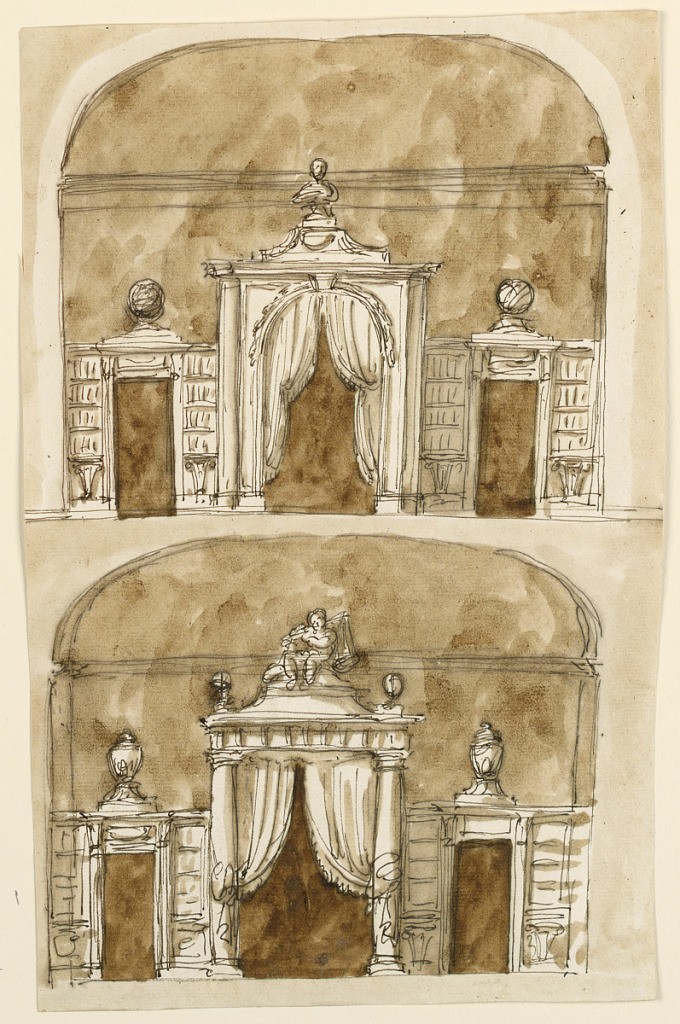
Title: Designs for Bedroom Alcove Walls
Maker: Giuseppe Barberi, Italian, 1746–1809
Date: ca. 1790
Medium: Pen and brown ink, brush and brown wash on off-white laid paper
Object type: Drawing
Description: The alcove has the shape of a broad niche with a spherical ceiling above the entablature. A main entrance and two lateral secondary ones are suggested. Above: a variation of -1604 below. The arch is framed by moldings and by panels, framed outwards by moldings. On top is a keystone and a garland. The lateral parts of the wall are receding. On top is a bust, upon a pedestal. Spheres are in the places of vases. Below: the central entrance is framed by two columns supporting an entablature. Curtains, held up. On top is a pedestal with a putto, sitting, with a pair of scales upon his shoulders. Two spheres are at the corners. The left of the lateral parts corresponds generally to -1604 above, the right to -1604 below. Colored background.